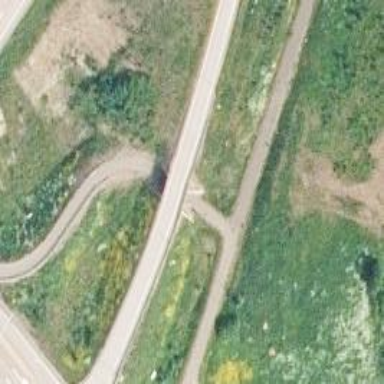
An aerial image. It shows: Asphalt cycleway.